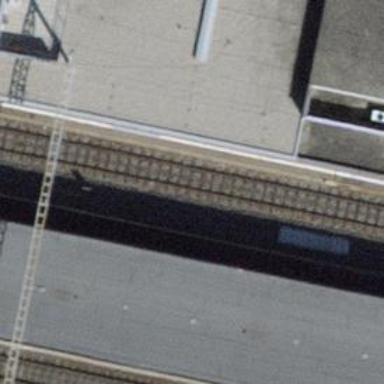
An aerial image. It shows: Single-track railway with electrified contact lines.